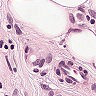
Metastatic tissue present: yes